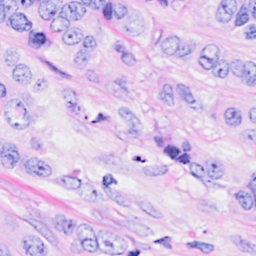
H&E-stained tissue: Breast